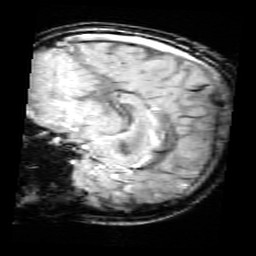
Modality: SWI
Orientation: sagittal
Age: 9
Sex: female
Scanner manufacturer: siemens
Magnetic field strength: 3 T
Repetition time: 0.027 s
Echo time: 0.02 s